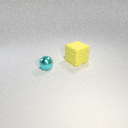
small cyan metal sphere in front of large yellow rubber cube